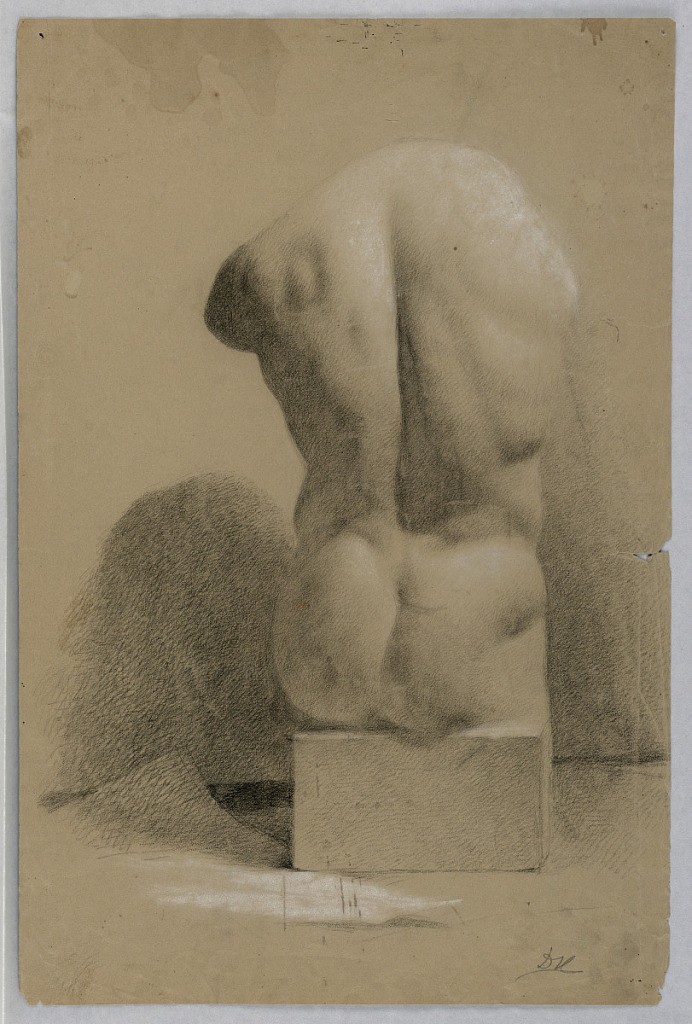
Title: Male Torso From a Plaster Cast
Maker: Daniel Huntington, American, 1816–1906
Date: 1840
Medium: Graphite, white and black chalk on brown wove paper
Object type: Drawing
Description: Male torso, without legs, arms, or head, on a square base. Seen from behind. Light source upper right. Sheet of paper on floor, lower left.